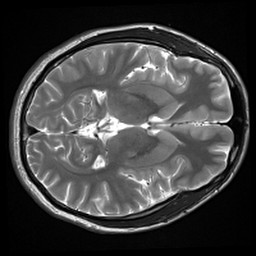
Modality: inplaneT2
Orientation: axial
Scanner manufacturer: siemens
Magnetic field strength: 3 T
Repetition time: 7.02 s
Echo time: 0.069 s